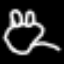
Label: frog